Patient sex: M
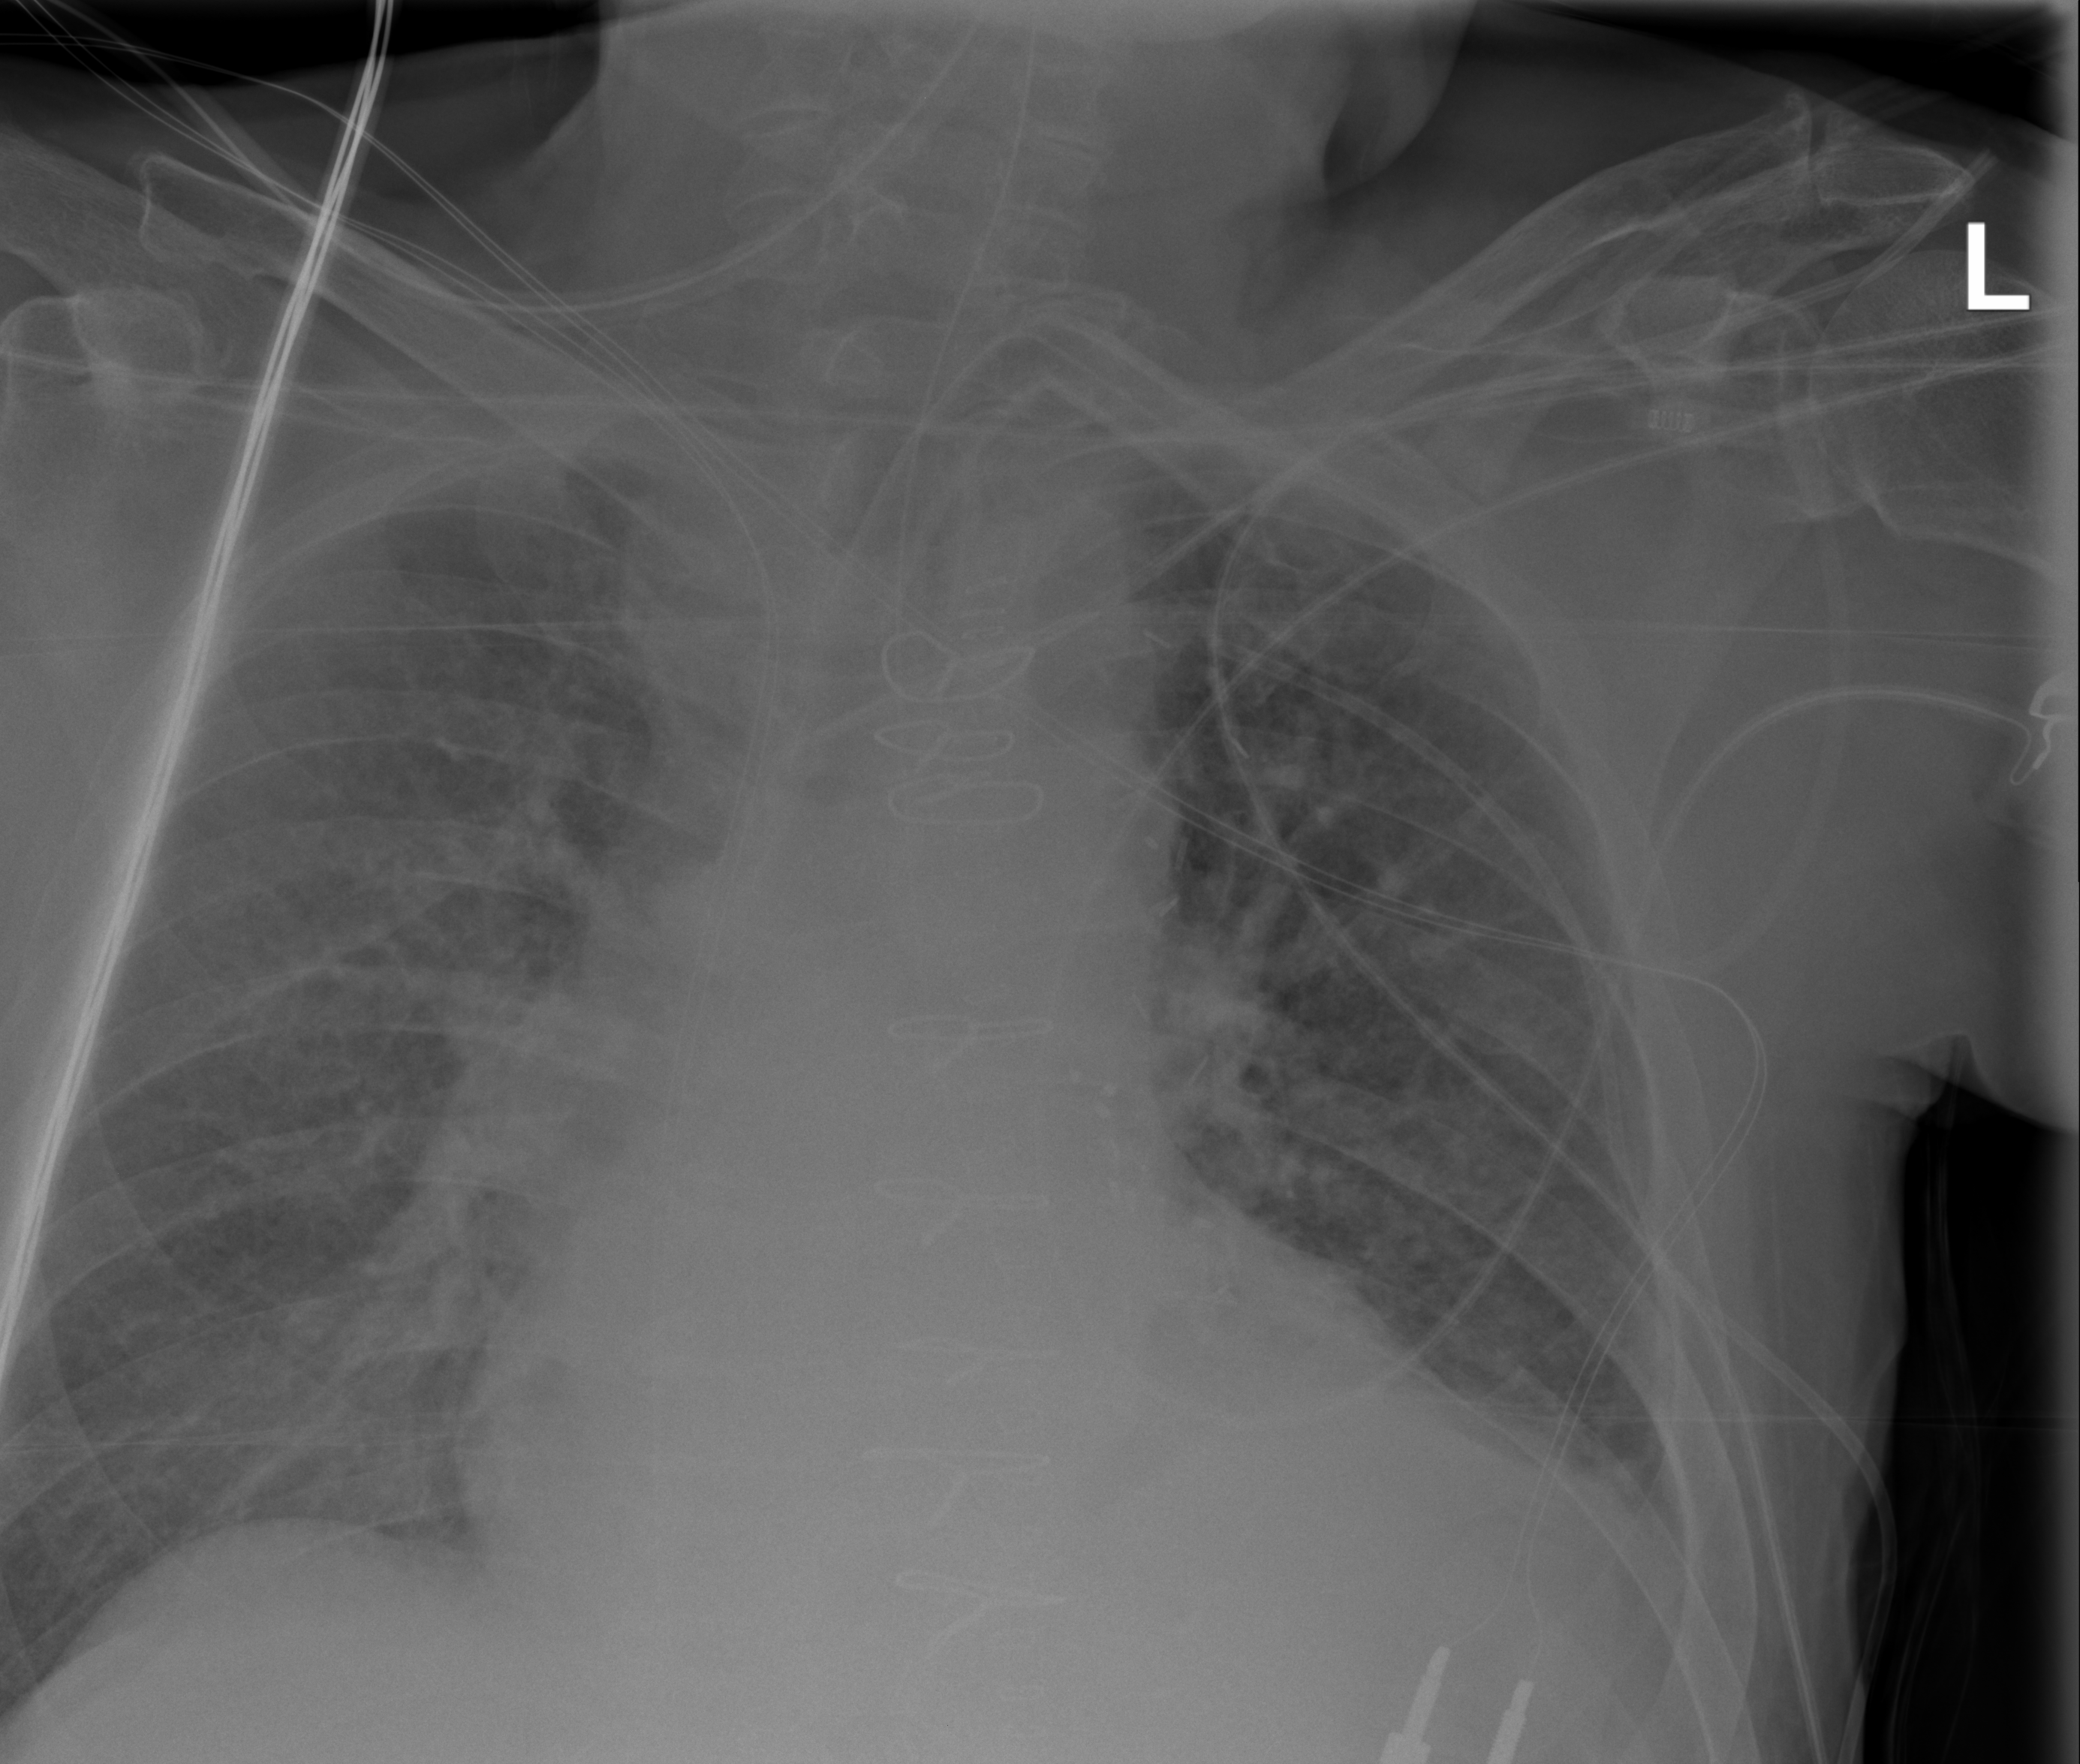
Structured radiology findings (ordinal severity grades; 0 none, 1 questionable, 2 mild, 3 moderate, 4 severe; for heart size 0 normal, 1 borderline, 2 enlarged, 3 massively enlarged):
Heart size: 1
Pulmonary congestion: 3
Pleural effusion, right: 2
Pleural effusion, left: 3
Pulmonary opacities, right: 2
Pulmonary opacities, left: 2
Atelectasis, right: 2
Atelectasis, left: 2